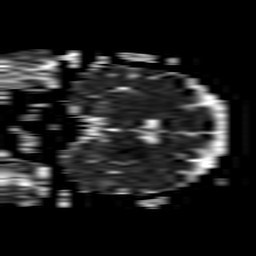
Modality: ADC
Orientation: coronal
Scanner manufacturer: philips
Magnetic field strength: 1.5 T
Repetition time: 3.395 s
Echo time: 0.06922 s